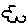
Label: cloud